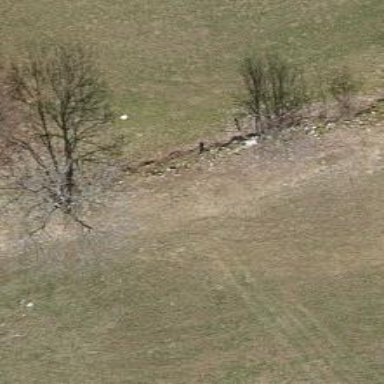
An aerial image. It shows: Wall is shown in the image.